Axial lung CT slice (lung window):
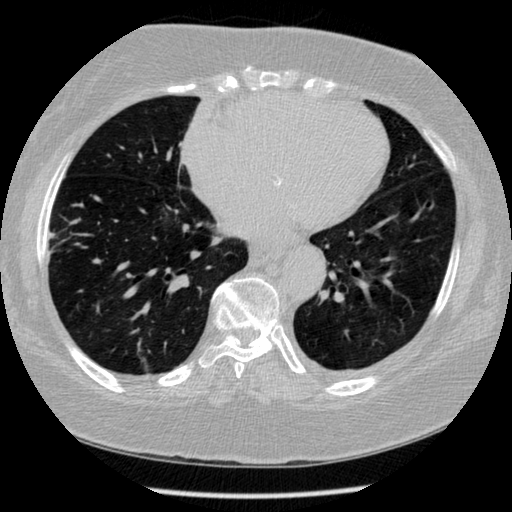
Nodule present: no